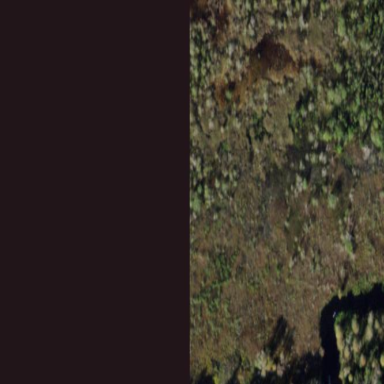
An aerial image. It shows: Wetland area characterized by wet meadow.